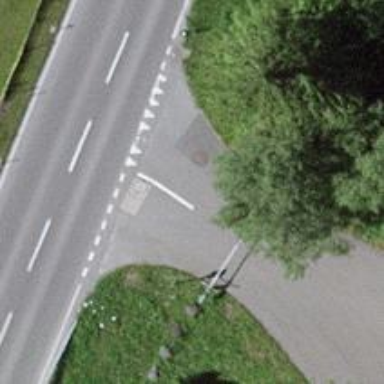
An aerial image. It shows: Swing gate barrier.